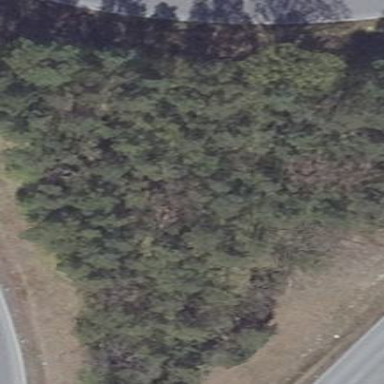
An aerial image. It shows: Forest area.